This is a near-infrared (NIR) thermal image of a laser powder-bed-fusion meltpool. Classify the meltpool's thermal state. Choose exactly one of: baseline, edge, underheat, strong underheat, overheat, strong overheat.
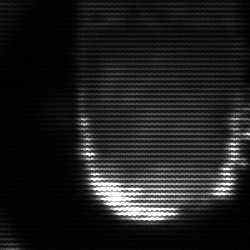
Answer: baseline